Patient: sex F, age 59
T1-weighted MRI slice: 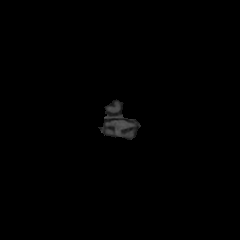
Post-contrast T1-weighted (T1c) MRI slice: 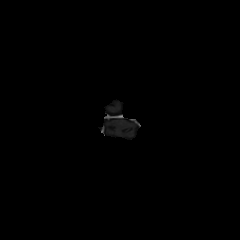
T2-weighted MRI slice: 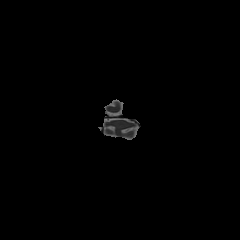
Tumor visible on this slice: no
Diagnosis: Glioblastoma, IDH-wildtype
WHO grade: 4